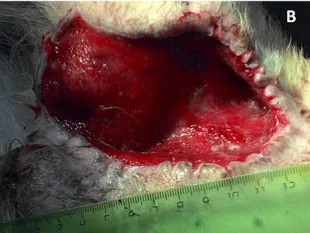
Groin.
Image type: medical_photograph (other_medical_photograph)